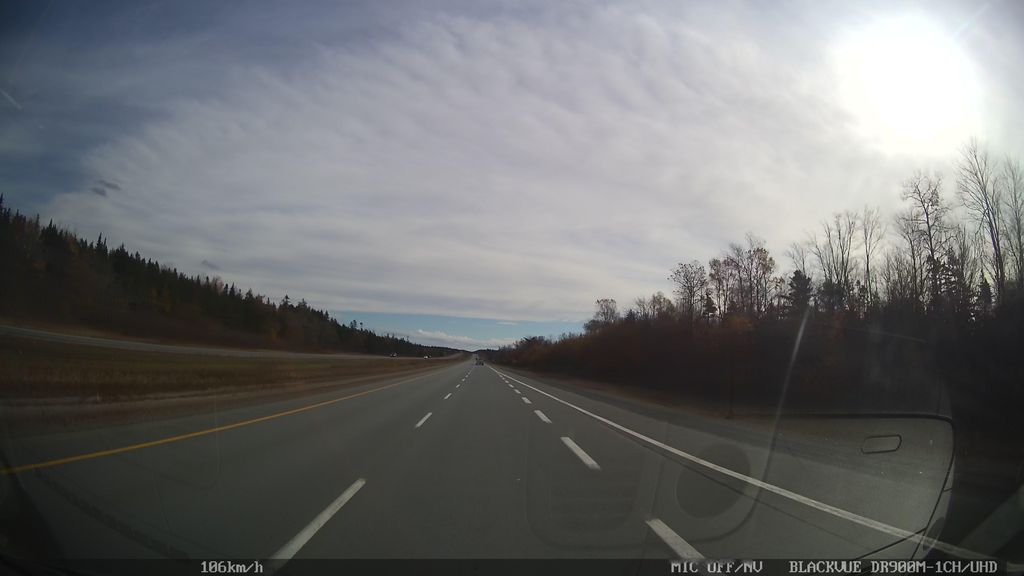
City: halifax